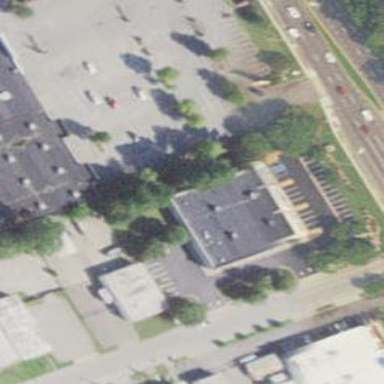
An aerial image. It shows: Building housing furniture shop.